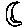
Label: moon